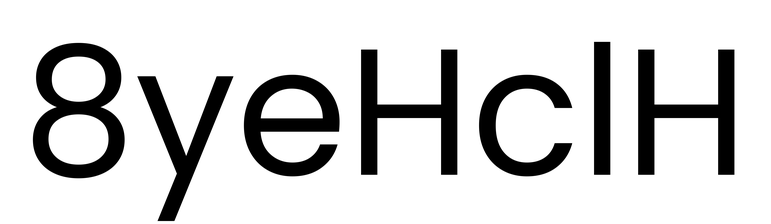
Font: Poppins-Regular